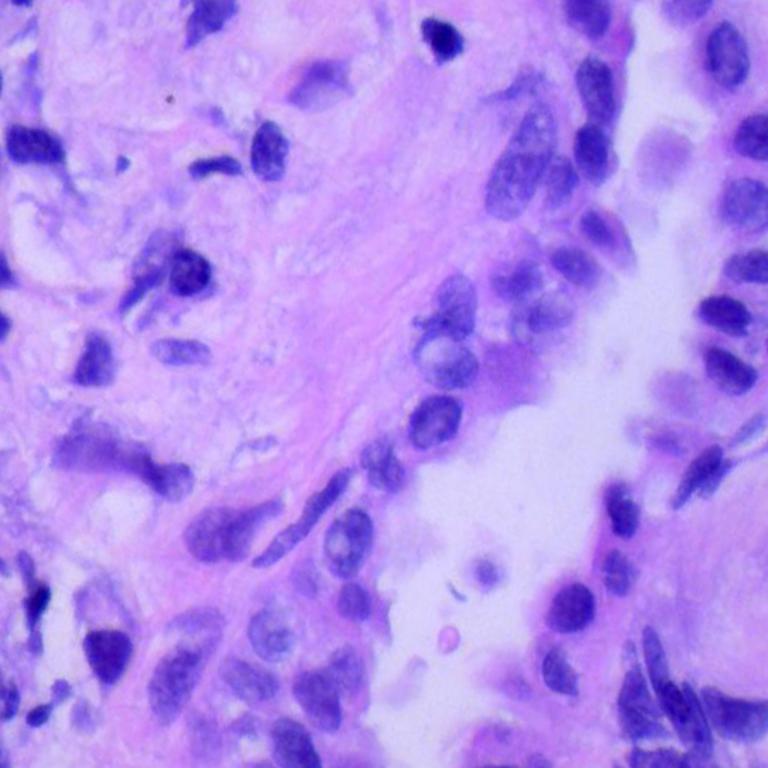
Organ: lung
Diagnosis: adenocarcinomas